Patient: sex F, age 72
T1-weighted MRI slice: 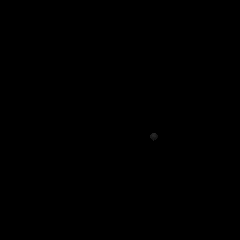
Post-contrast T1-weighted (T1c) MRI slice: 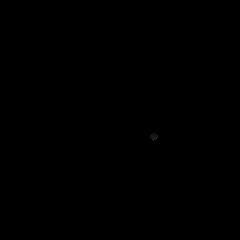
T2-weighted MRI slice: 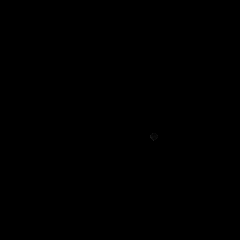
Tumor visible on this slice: no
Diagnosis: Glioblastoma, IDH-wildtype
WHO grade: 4